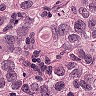
Metastatic tissue present: yes